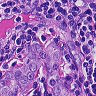
Metastatic tissue present: yes